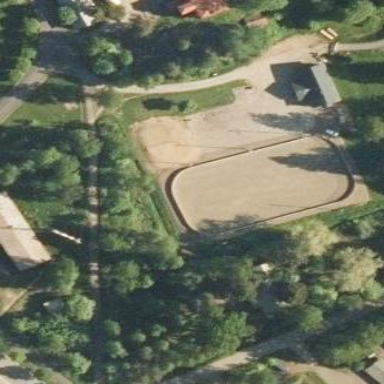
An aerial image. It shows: Ice hockey pitch for leisure sports.